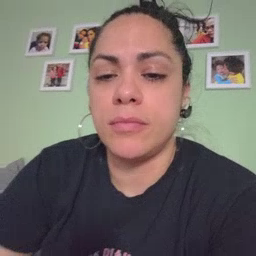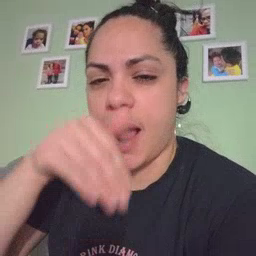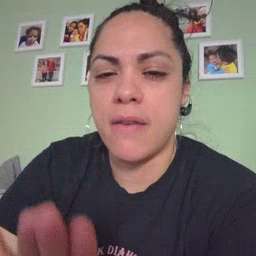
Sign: elephant